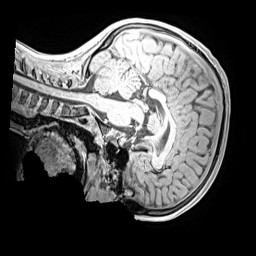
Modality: MP2RAGE
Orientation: sagittal
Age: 11
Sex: male
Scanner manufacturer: siemens
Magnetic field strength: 3 T
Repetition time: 4 s
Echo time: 0.00299 s